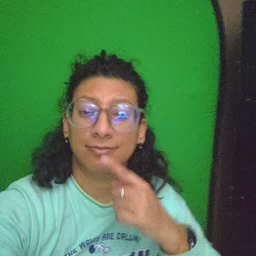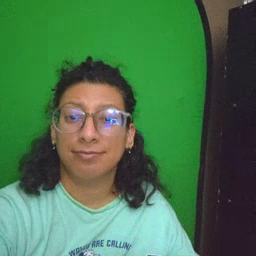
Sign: no